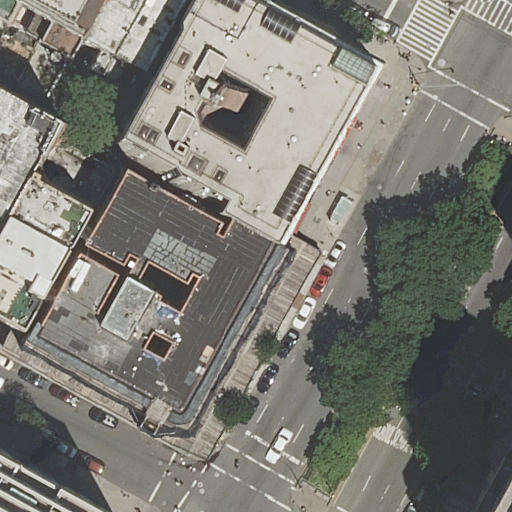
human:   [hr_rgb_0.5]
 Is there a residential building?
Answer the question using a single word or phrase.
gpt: yes

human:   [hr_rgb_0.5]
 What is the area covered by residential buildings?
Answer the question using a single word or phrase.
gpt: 7852m2

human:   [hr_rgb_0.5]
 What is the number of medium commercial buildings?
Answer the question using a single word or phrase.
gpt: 0

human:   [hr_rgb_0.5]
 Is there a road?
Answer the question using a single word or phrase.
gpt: yes

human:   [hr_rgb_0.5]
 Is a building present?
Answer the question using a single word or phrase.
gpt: yes

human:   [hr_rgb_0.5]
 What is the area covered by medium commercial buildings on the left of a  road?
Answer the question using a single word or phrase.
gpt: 0m2

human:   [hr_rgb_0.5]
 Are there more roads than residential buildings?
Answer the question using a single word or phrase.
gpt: no

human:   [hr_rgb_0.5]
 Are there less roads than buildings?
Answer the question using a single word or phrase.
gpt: yes

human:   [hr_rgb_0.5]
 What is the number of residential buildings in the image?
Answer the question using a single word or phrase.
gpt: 11

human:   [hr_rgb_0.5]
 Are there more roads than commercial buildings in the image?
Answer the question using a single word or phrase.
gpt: yes

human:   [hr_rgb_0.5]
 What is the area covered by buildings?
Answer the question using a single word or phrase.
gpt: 7852m2

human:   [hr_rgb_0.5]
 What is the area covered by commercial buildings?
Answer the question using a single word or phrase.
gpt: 0m2

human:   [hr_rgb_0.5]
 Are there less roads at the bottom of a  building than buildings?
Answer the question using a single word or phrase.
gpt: yes

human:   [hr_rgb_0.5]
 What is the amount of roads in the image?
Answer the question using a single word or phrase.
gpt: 4

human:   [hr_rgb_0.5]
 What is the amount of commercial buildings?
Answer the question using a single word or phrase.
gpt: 0

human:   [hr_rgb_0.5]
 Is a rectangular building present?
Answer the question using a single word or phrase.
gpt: yes

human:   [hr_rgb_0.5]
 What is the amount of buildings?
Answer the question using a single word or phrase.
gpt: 11

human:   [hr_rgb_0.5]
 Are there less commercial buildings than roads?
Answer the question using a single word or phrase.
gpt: yes

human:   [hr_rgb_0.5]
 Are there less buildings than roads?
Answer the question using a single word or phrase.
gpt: no

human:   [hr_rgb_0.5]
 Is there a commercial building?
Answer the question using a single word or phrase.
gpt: no

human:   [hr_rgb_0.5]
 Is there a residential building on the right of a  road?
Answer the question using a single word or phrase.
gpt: yes

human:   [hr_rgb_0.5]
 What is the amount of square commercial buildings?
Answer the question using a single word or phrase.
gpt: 0

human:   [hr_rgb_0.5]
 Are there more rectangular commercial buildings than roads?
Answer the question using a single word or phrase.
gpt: no

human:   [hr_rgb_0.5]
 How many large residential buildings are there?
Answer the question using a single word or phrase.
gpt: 4

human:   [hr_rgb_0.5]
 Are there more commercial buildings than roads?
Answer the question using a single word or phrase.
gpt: no

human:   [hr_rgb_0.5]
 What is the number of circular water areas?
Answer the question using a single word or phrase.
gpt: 0

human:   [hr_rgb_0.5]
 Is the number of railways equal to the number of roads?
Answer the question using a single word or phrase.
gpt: no

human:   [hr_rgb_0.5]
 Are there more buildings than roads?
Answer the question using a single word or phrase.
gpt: yes

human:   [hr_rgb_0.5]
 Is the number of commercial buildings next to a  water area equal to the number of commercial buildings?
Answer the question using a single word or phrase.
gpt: yes

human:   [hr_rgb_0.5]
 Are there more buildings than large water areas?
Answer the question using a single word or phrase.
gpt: yes

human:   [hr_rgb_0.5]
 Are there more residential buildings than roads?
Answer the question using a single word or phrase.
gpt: yes

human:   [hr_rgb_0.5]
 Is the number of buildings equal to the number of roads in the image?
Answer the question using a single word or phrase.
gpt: no

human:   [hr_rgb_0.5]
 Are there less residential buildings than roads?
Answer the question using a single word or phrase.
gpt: no

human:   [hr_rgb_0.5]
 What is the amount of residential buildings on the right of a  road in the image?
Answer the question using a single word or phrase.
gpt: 3

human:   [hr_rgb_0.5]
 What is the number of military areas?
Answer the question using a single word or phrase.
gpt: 0

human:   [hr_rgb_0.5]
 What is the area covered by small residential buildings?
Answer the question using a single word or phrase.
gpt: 148m2

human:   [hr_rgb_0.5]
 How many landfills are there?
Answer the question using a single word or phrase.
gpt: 0

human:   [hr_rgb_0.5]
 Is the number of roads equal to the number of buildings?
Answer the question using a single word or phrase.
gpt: no

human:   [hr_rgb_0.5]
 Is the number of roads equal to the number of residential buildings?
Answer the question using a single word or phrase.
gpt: no

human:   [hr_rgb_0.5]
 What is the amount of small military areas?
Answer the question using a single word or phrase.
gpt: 0

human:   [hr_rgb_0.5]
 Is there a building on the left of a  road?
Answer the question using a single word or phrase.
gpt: yes

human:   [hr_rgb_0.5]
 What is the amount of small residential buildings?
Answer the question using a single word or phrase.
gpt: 4

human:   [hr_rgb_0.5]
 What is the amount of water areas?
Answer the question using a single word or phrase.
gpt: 0

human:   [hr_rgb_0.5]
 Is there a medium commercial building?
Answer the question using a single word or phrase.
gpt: no

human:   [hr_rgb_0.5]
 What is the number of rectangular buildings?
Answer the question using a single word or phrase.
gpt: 7

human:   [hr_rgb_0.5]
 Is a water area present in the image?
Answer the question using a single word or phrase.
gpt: no

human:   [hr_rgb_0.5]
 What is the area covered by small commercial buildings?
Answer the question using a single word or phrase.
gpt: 0m2

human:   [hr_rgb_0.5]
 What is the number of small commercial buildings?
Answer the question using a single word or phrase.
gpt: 0

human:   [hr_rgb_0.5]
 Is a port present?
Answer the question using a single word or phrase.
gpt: no

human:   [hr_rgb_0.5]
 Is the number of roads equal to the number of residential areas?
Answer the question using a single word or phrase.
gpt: no

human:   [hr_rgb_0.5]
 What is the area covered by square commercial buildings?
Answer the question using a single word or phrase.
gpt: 0m2

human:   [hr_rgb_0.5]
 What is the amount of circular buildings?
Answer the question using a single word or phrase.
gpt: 0

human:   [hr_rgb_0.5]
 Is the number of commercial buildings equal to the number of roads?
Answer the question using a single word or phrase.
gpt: no

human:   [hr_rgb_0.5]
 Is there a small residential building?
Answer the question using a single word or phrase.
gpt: yes

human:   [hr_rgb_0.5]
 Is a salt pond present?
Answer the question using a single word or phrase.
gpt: no

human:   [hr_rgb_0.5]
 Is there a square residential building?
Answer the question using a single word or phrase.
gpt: no

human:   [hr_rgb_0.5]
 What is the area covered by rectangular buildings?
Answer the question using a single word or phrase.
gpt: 934m2

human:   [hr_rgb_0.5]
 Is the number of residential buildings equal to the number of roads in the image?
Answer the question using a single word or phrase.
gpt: no

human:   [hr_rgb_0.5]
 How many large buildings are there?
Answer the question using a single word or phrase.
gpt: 4

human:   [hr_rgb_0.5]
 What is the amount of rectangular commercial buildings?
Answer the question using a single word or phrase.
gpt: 0

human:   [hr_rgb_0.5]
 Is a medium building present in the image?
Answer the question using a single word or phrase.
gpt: yes

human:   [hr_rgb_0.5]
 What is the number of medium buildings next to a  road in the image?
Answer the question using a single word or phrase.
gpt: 3

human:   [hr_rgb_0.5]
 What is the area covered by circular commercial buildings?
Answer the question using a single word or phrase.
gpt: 0m2

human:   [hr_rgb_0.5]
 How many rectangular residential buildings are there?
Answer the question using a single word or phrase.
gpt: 7